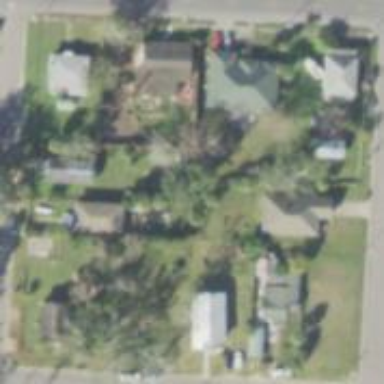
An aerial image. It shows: This residential area consists of single-family homes.